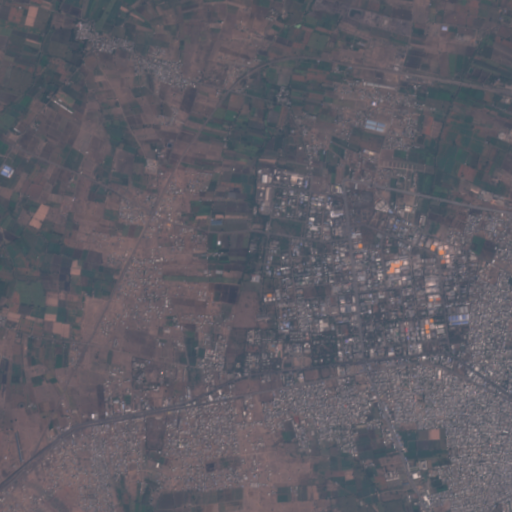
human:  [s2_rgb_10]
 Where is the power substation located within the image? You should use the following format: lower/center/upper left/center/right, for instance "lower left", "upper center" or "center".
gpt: The power substation is located in the center right of the image.
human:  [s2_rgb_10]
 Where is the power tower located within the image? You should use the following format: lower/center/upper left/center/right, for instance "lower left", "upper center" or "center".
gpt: The power tower is located in the upper right of the image.
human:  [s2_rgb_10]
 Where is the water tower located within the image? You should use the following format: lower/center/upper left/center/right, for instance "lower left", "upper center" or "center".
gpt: The water tower is located in the lower center of the image.
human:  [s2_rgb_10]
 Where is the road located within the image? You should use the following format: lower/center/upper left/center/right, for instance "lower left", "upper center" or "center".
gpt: There is no road in the image.